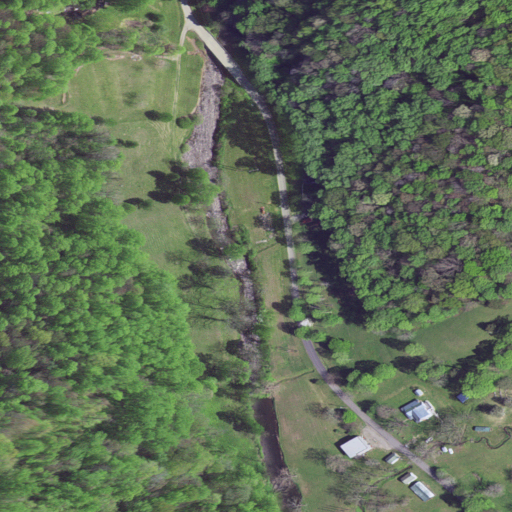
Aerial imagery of valley in Virginia named Kibler Valley containing deciduous forest, pasture, open development, low intensity development, and mixed forest